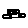
Label: car